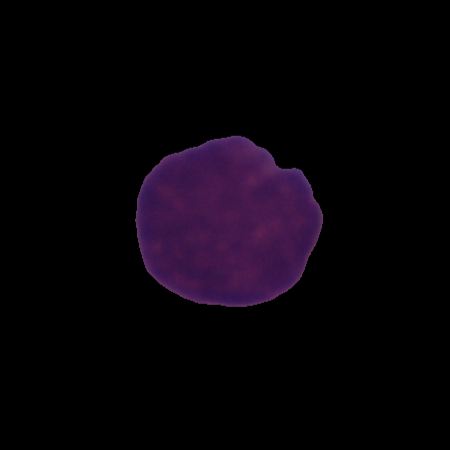
Label: cancer